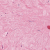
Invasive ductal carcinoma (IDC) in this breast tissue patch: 0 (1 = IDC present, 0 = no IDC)